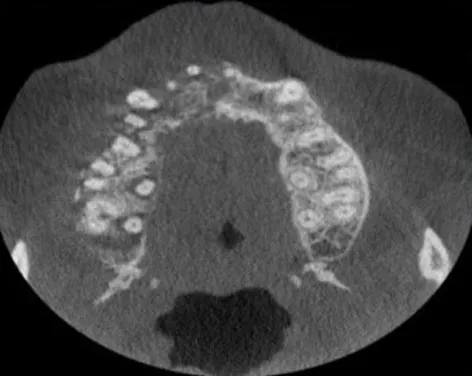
axial cone beam computed tomography (CBCT) view shows loss of buccal cortical bone.
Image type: radiology (ct)